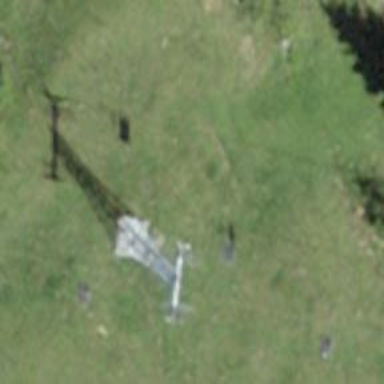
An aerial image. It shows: Pylon for aerialway.